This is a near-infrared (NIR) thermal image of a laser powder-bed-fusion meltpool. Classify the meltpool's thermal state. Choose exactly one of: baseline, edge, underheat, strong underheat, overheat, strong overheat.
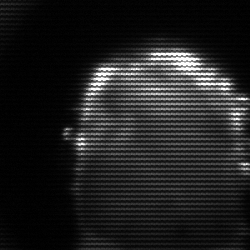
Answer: baseline